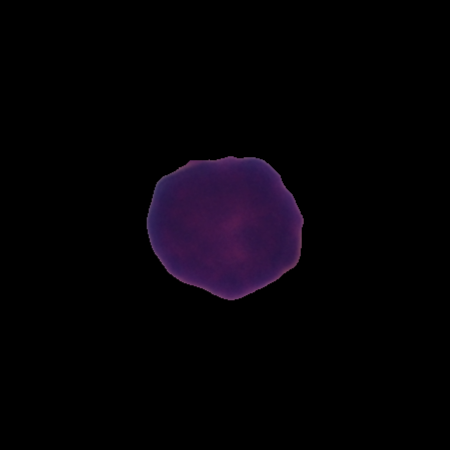
Label: healthy